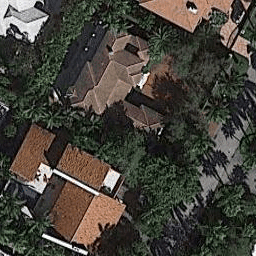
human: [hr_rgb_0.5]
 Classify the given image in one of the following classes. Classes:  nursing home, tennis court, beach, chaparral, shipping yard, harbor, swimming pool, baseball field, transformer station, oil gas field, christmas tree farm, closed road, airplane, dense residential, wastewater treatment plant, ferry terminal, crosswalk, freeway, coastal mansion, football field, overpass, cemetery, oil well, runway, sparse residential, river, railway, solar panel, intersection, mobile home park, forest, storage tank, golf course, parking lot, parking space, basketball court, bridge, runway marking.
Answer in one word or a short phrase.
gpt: coastal mansion